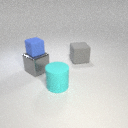
large cyan rubber cylinder in front of large gray metal cube